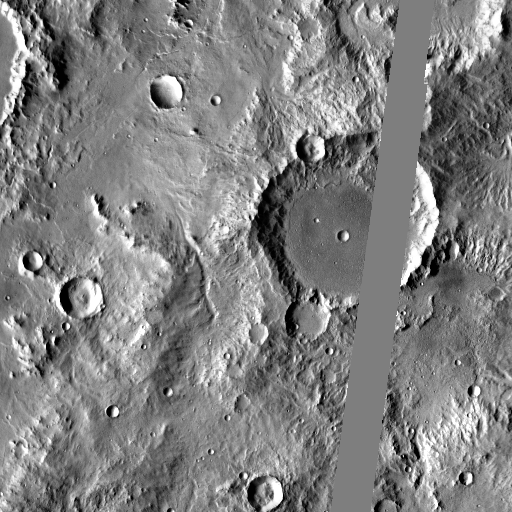
Crater classes present: Background, Other, Layered, Buried